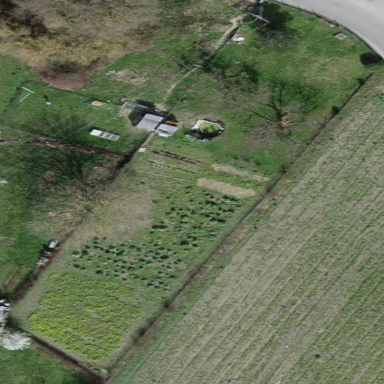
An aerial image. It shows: Allotments area.